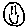
Label: smiley face